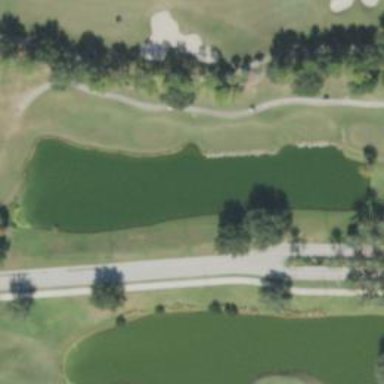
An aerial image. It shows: View of golf hole.